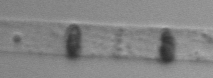
Label: Dactyliosolen_blavyanus